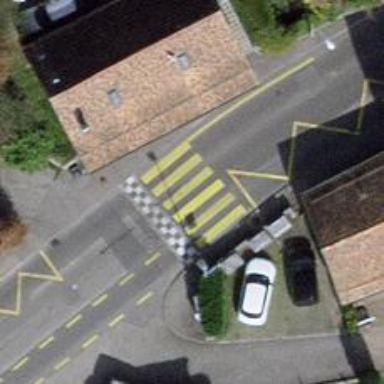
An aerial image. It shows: Zebra crossing on the road.